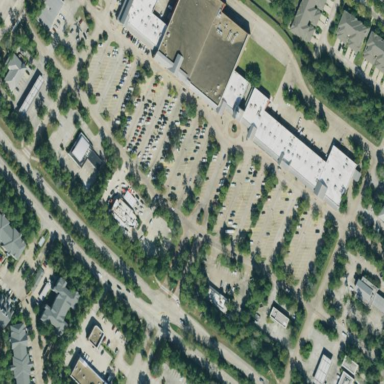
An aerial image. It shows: Retail area.